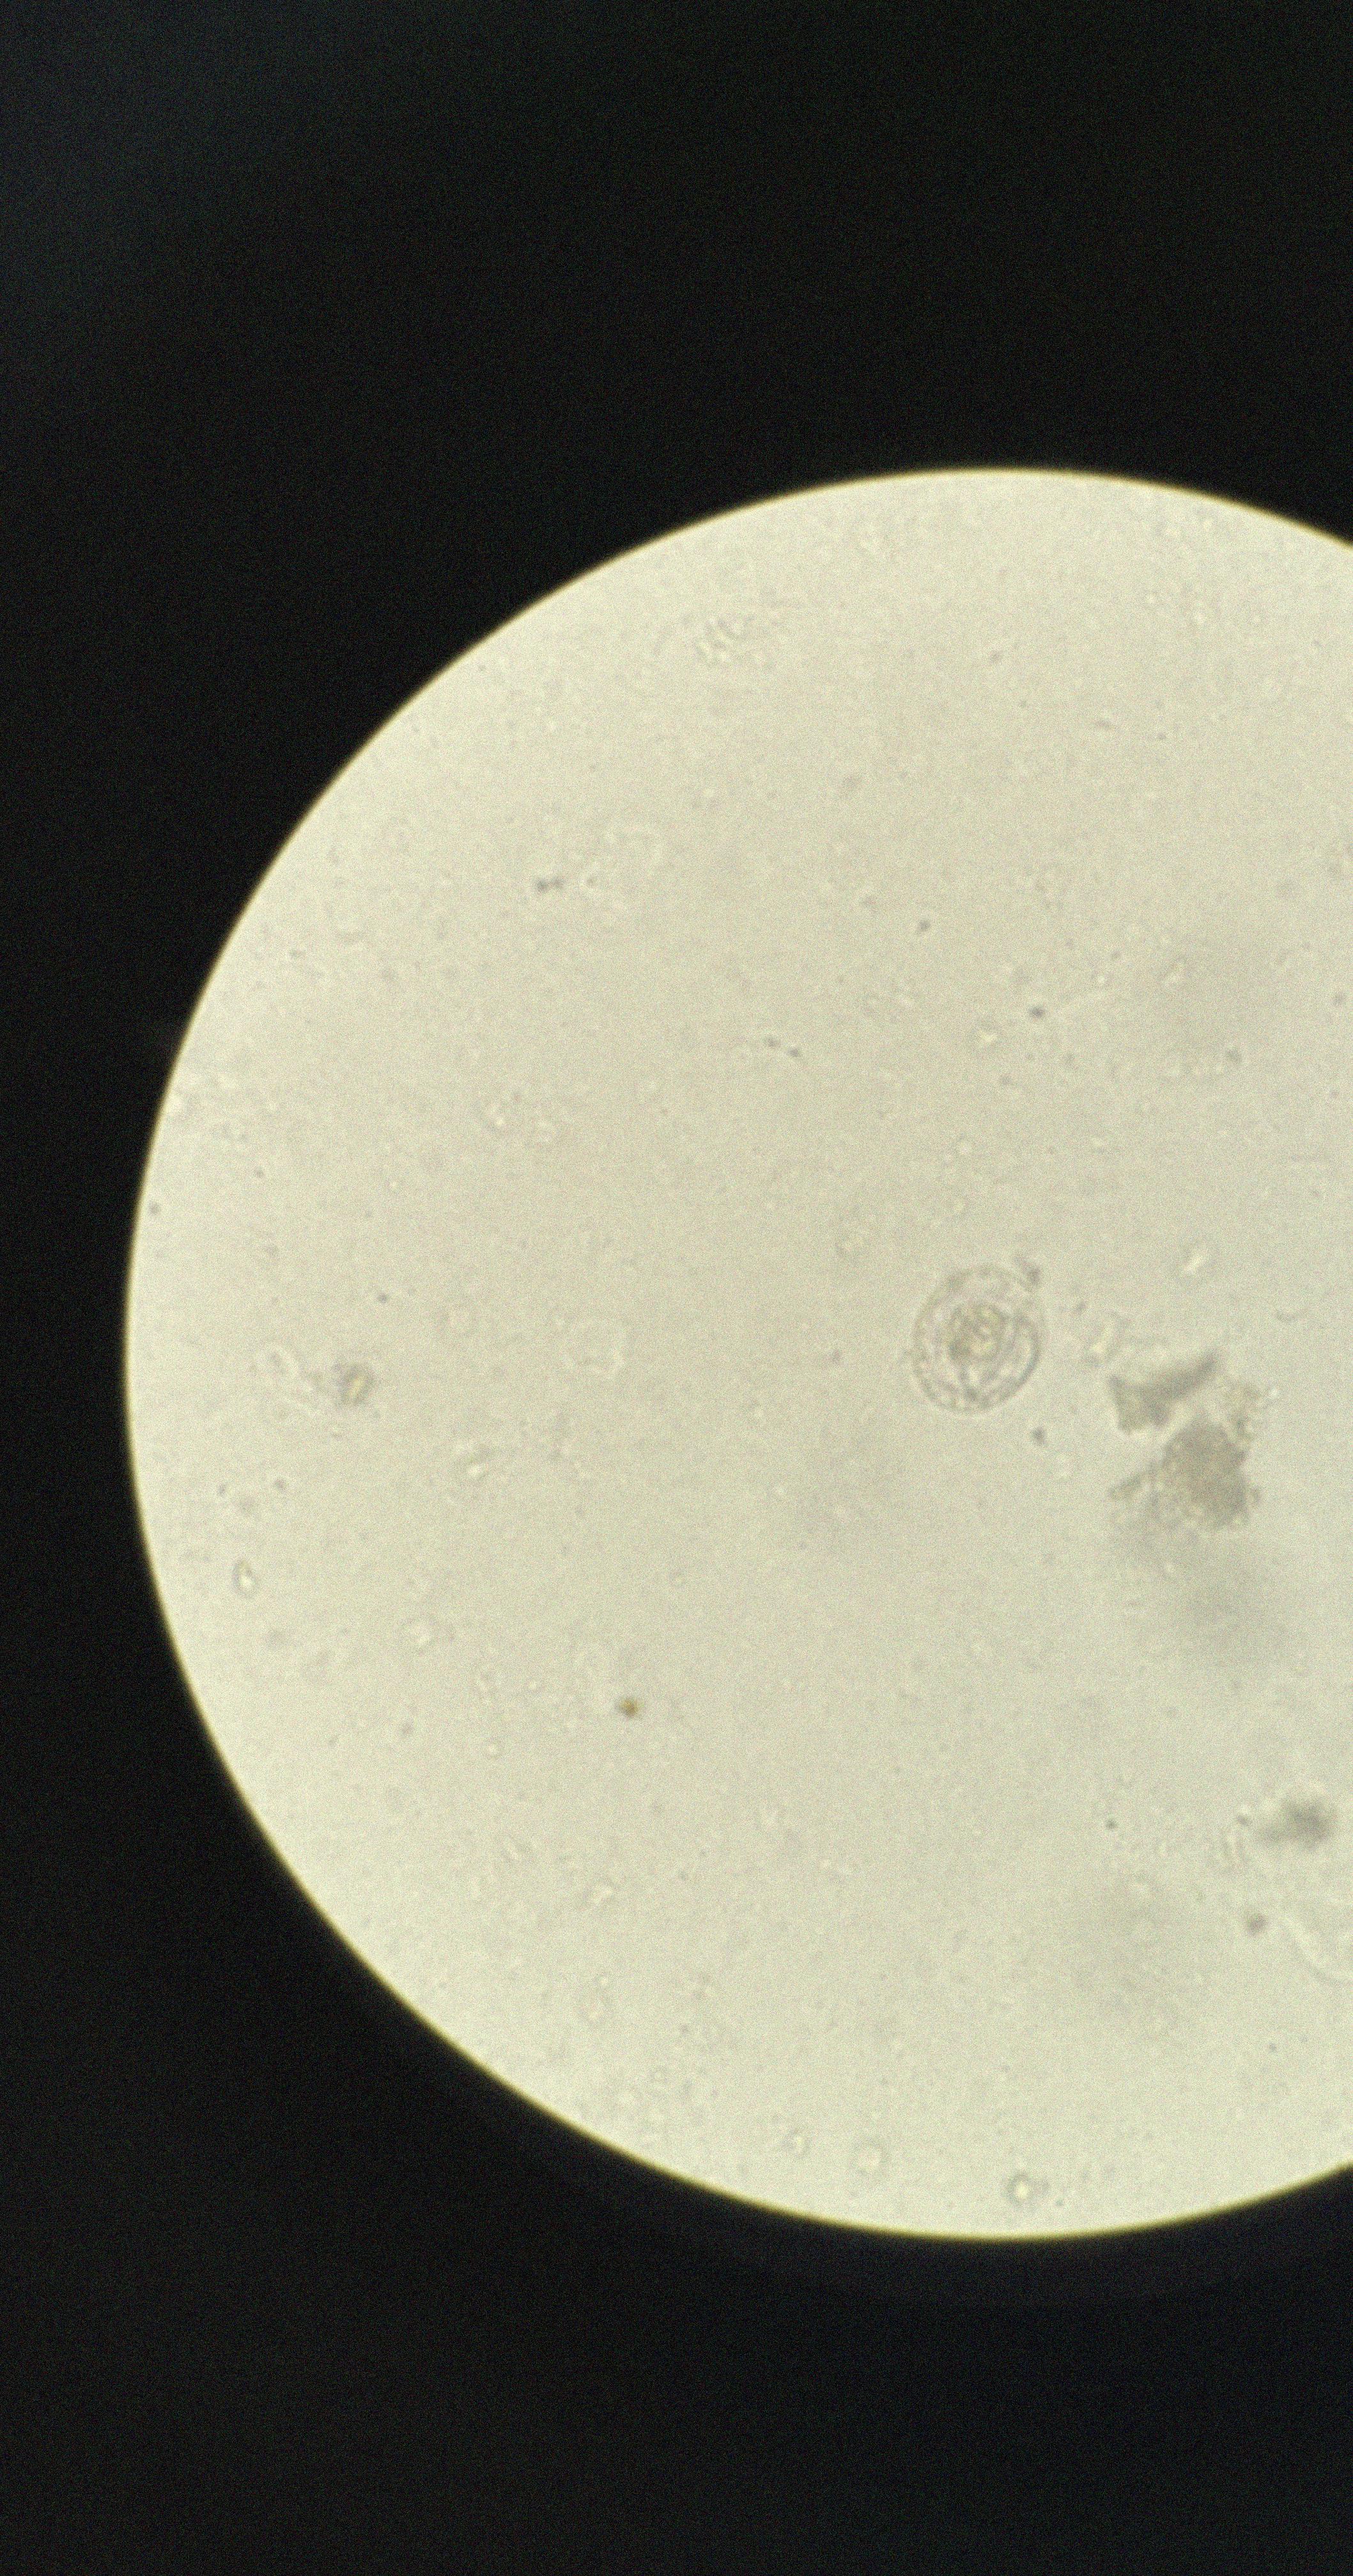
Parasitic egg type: Hymenolepis nana